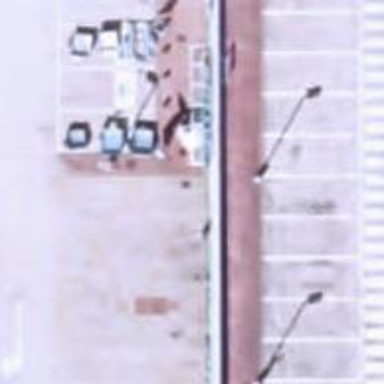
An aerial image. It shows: Car repair shop.